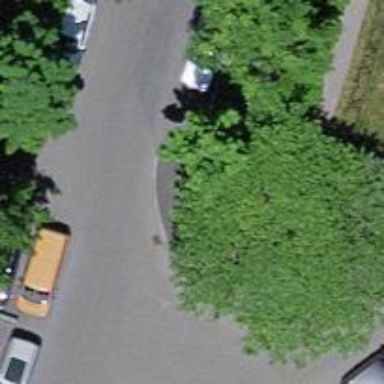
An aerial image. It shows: Avenue of trees.